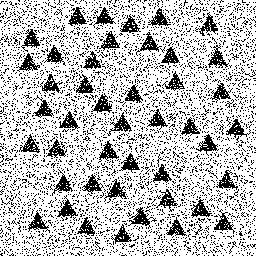
Squares: 0
Triangles: 44
Stars: 0
Total shapes: 44